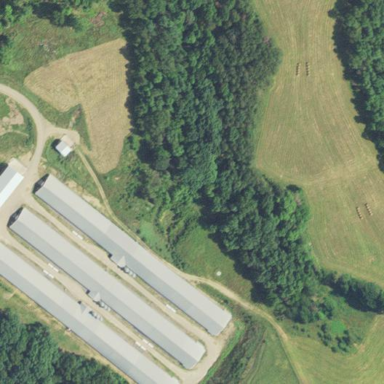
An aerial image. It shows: Poultry farmyard is depicted in the image.